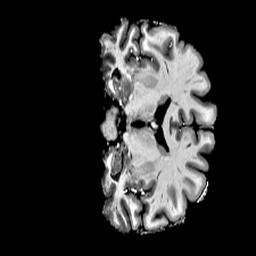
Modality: T1w
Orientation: coronal
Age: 48
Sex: male
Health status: healthy
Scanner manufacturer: siemens
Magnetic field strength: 6.98 T
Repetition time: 6 s
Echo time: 0.00302 s